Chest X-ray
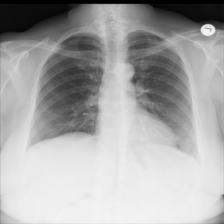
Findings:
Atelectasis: positive
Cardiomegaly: negative
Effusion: negative
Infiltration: negative
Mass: negative
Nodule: negative
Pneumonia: negative
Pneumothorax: negative
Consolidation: negative
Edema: negative
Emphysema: negative
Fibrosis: negative
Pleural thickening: negative
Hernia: negative